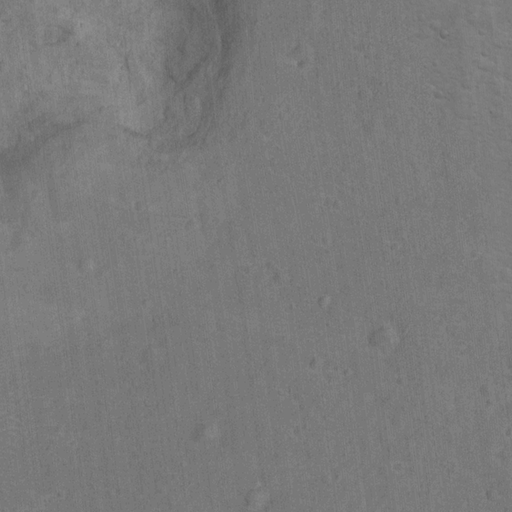
Classes present: Background